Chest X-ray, AP view. Patient: 9 years old, sex M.
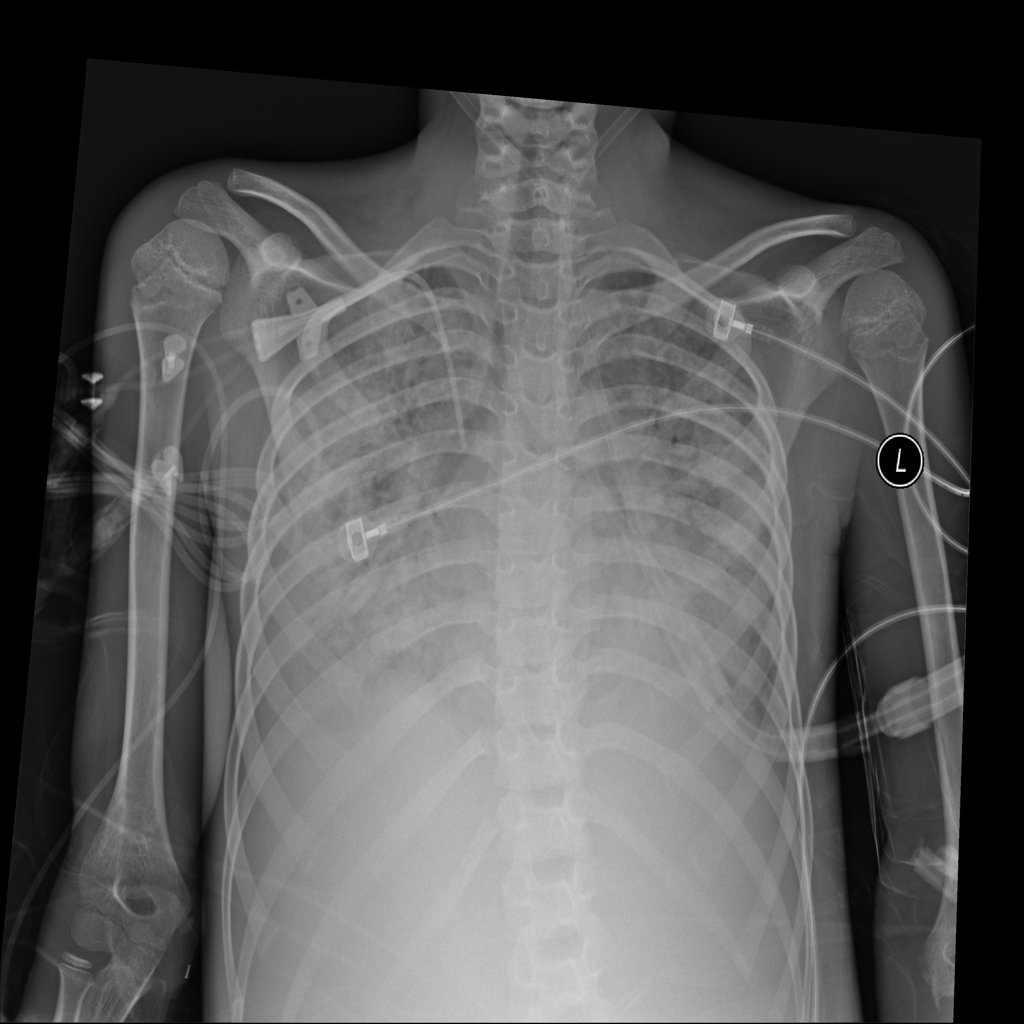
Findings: Edema, Infiltration, Nodule